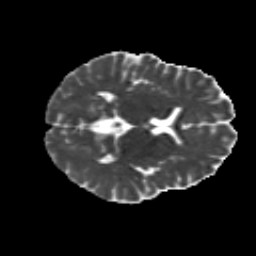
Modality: MD
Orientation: axial
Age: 18
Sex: male
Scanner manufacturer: siemens
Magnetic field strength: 3 T
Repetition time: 8.8 s
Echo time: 0.085 s